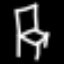
Label: chair